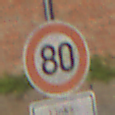
Verkehrszeichen: Geschwindigkeit80
Zusatzzeichen unten: HinweiseAufGefahrenDurchVerbaleAngabe9
Umgebung: Outdoor, Suburban
Tageszeit: MorningAfternoon
Wetter: PartlyCloudy
Licht: Natural
Jahreszeit: NotSpecified
Kontrast: HighContrast